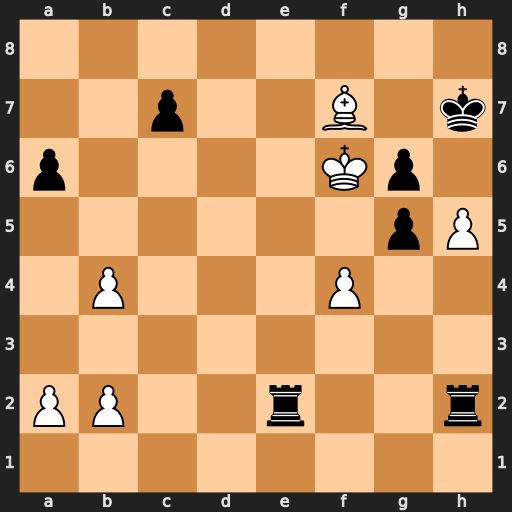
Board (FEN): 8/2p2B1k/p4Kp1/6pP/1P3P2/8/PP2r2r/8
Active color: w
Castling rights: -
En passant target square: -
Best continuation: hxg6+ Kh6 fxg5+ Kh5 g7+